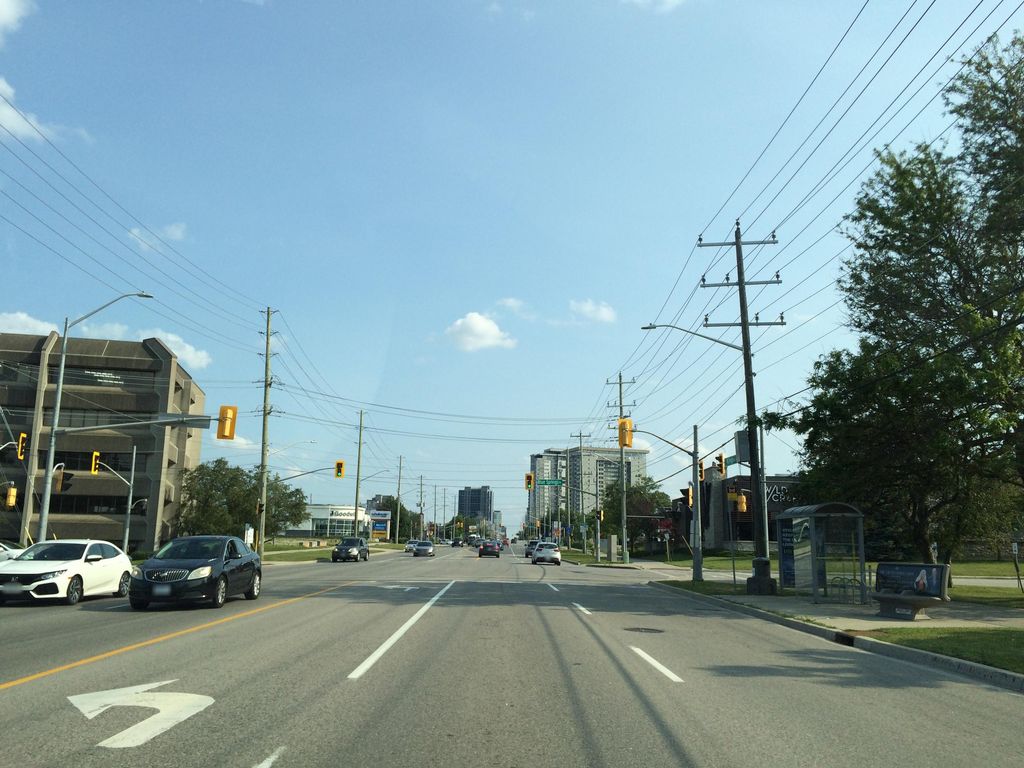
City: kitchener-waterloo